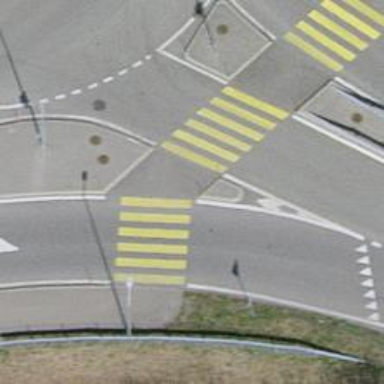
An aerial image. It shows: Marked road crossing.